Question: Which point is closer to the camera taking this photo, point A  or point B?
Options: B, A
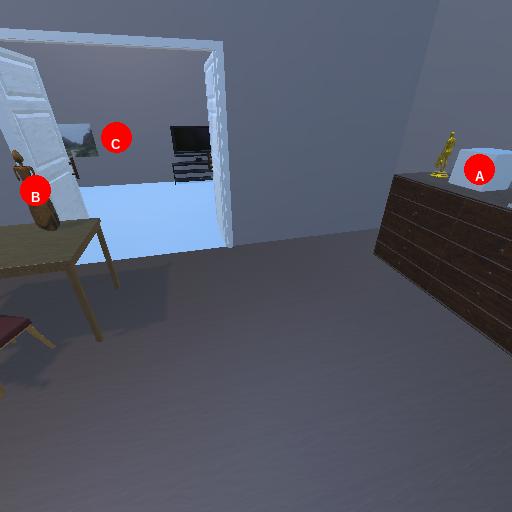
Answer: B